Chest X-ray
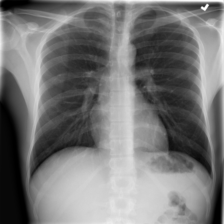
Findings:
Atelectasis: negative
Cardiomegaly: negative
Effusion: negative
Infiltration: negative
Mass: negative
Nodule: negative
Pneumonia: negative
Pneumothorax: negative
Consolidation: negative
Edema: negative
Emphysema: negative
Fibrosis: negative
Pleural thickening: negative
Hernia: negative